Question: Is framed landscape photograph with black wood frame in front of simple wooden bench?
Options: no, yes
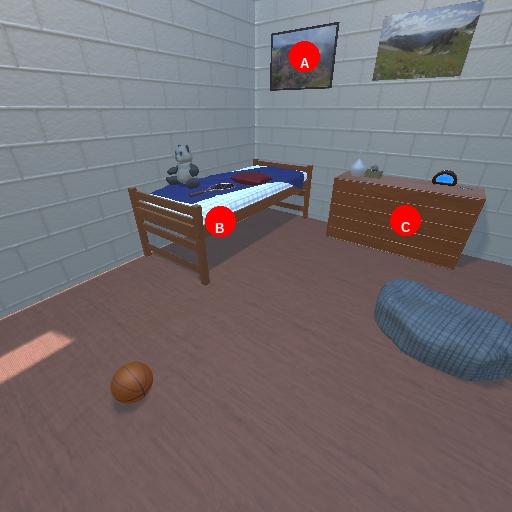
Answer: no